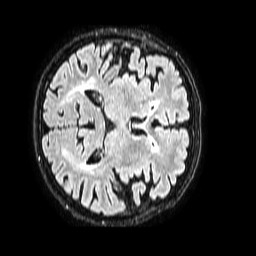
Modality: FLAIR
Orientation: axial
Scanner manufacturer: philips
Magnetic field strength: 1.5 T
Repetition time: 4.8 s
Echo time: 0.3 s